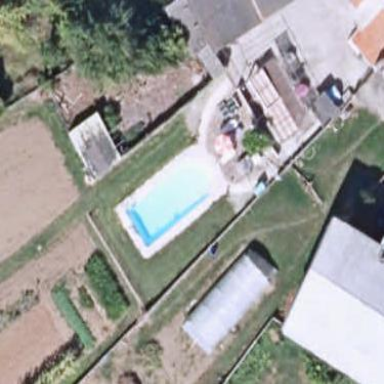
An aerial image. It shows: Swimming pool located in leisure land.